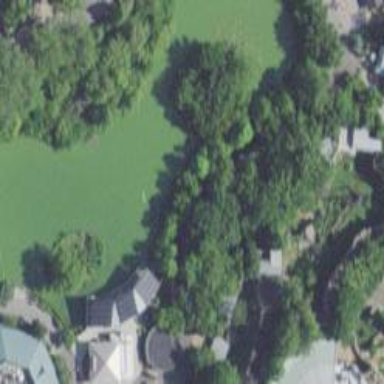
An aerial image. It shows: Pond surrounded by natural water.